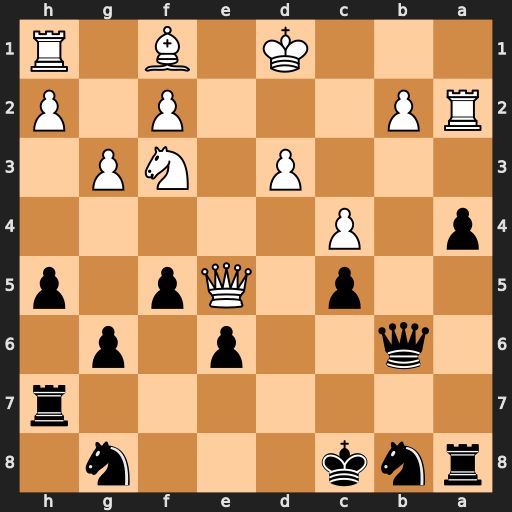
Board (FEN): rnk3n1/7r/1q2p1p1/2p1Qp1p/p1P5/3P1NP1/RP3P1P/3K1B1R
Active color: b
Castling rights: -
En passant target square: -
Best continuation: Qb3+ Kc1 Qxa2 Qxc5+ Rc7 Qf8+ Kb7